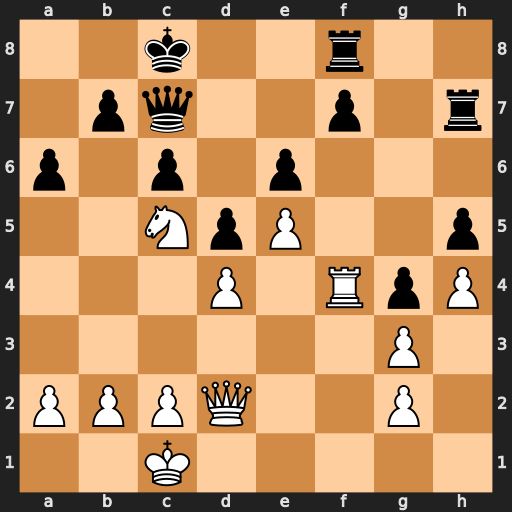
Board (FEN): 2k2r2/1pq2p1r/p1p1p3/2NpP2p/3P1RpP/6P1/PPPQ2P1/2K5
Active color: w
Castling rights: -
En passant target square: -
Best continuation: Nxe6 fxe6 Rxf8+